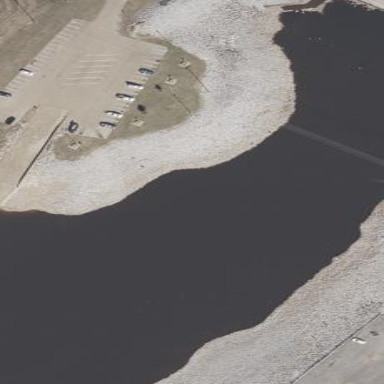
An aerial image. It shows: Breakwater structure.